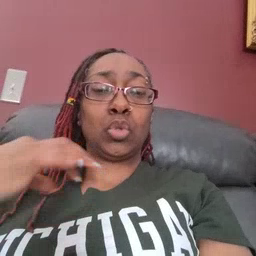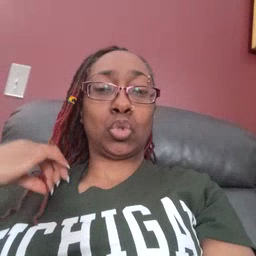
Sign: shirt